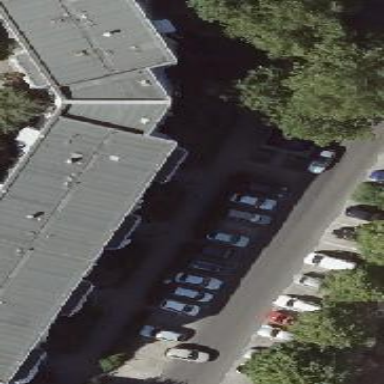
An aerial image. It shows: Street-side parking area with concrete surface.